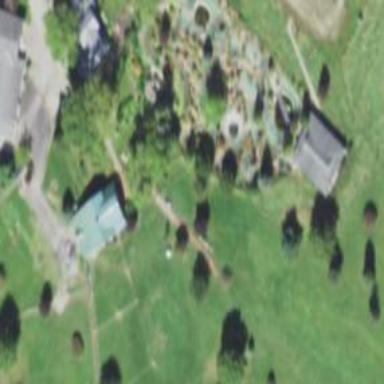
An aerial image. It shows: Miniature golf leisure land.